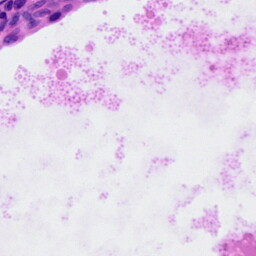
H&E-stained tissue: Ovarian